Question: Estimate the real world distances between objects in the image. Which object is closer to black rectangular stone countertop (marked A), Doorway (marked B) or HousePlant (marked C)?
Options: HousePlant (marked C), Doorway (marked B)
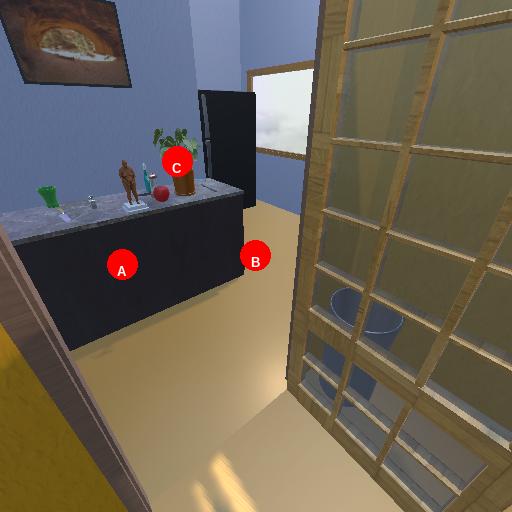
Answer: HousePlant (marked C)